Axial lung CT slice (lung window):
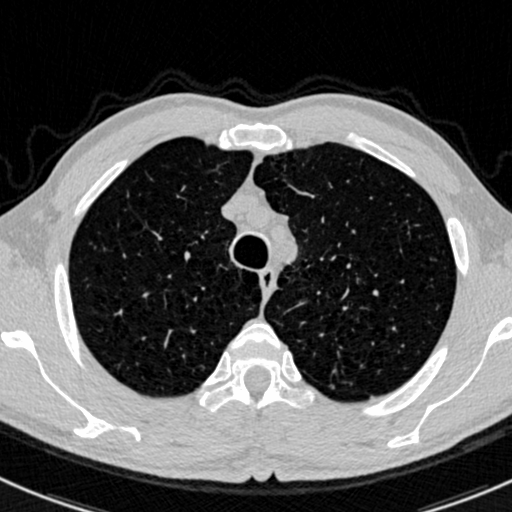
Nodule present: no